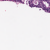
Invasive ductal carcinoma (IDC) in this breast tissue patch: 1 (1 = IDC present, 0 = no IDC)